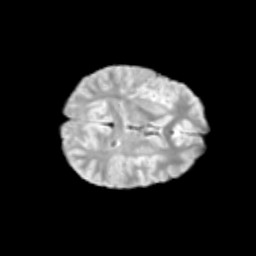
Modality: T2w
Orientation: axial
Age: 12
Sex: male
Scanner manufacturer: siemens
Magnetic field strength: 3 T
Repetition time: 3.8 s
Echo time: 0.07 s